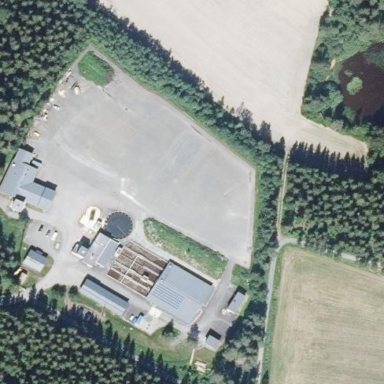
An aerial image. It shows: Wastewater plant.